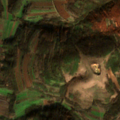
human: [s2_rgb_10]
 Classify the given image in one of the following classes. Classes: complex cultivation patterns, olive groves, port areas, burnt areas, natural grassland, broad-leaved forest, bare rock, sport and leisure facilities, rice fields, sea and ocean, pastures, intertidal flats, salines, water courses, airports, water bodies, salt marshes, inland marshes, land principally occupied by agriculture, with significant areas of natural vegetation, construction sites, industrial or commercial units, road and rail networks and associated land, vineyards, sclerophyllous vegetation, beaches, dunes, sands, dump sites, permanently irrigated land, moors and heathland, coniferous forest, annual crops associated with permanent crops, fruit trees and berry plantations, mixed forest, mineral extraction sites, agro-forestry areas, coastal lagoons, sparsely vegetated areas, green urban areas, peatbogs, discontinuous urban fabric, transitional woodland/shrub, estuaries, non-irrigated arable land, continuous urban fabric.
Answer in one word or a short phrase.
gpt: non-irrigated arable land, pastures, complex cultivation patterns, land principally occupied by agriculture, with significant areas of natural vegetation, broad-leaved forest, transitional woodland/shrub